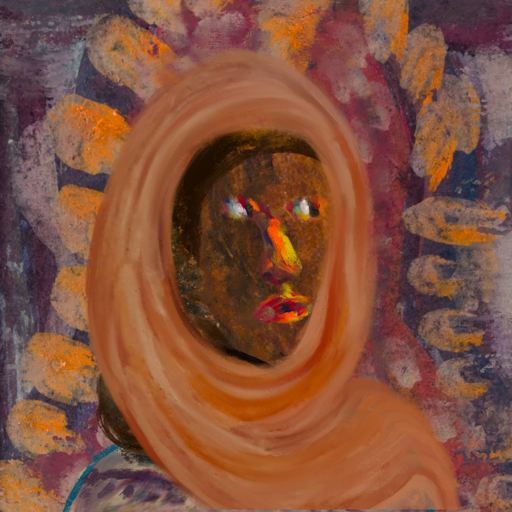
Background: Doll, Head And Neck Side: Mosgoul, Face Side: An_Impression, Bust: HillGirl, Hair Side: Gypsy_Queen, Head Accessory: Pious_Lady_Scarf, Second Necklace: Blank, Necklace: Blank, Baby: Blank